Interaction volume radius: 10 \u00c5
Interaction volume height: 45 \u00c5
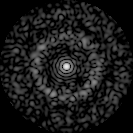
Disorder parameter: 0.8258